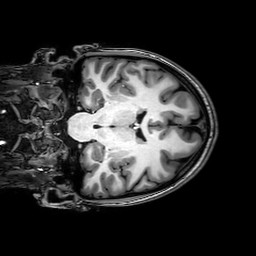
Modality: T1w
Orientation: coronal
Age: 19
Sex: female
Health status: healthy
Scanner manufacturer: philips
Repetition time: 0.008167 s
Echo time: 0.00373 s